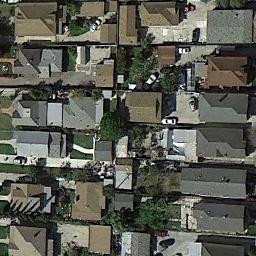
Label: dense_residential